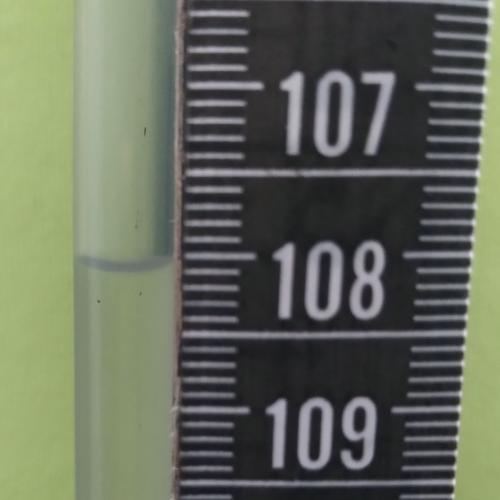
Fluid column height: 108.1 cm